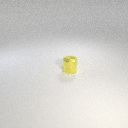
small yellow metal cylinder